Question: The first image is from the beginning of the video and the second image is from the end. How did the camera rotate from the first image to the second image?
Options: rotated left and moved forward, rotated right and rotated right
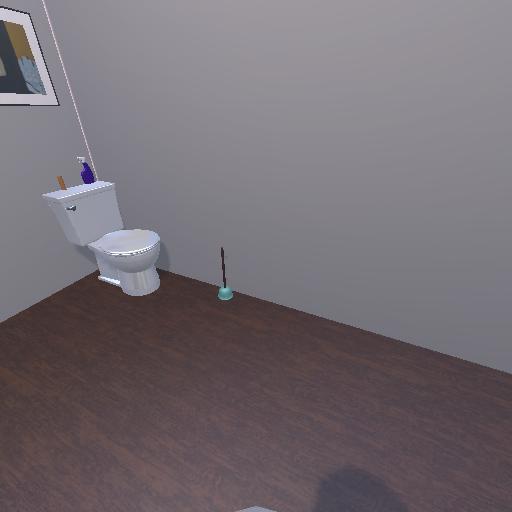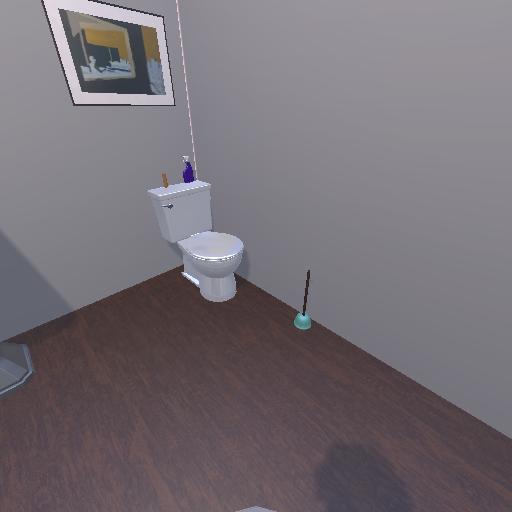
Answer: rotated left and moved forward